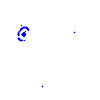
Particle: electron